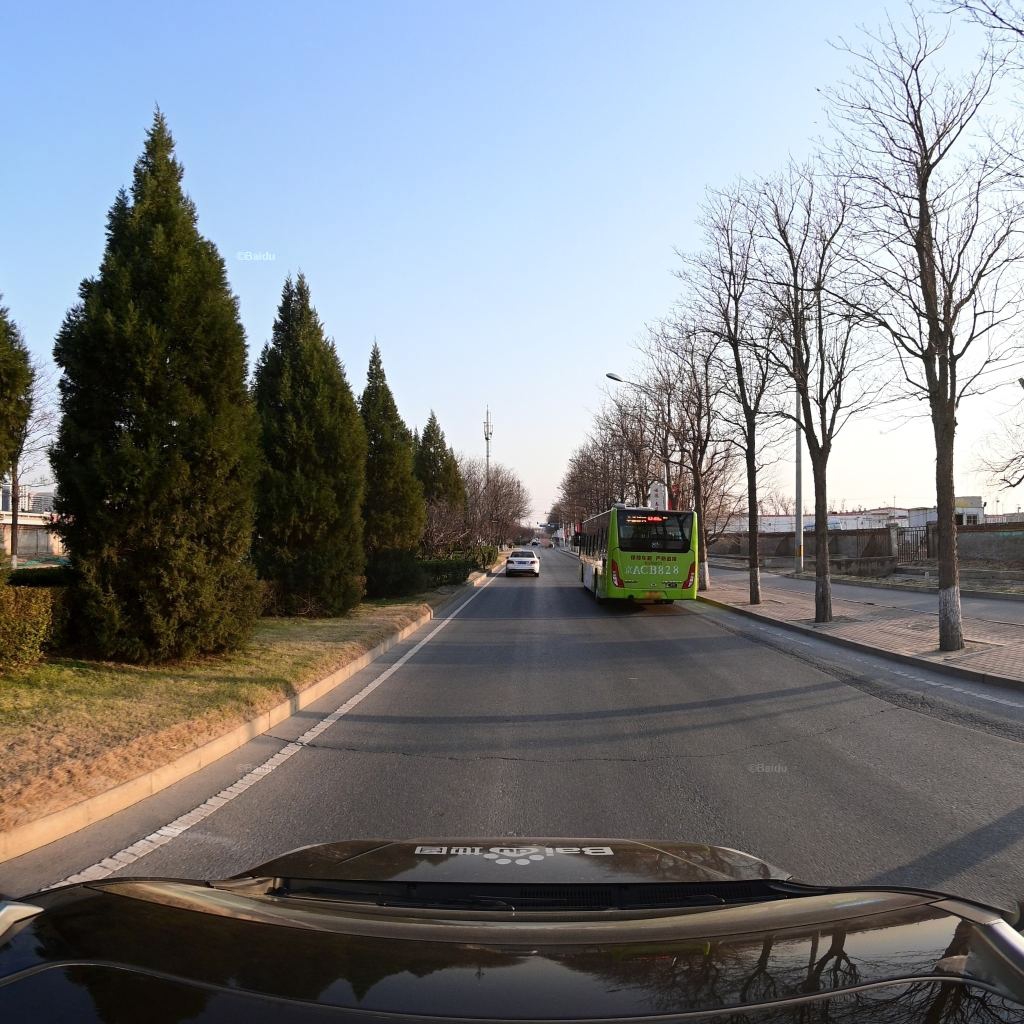
Region: Fengtai
Road damage annotations: transverse crack, alligator crack